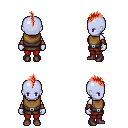
a pixel art fantasy rpg character, female body template, dark elf, purple skin, leather chest armor, red pants, red mohawk hairstyle, cloth bracers, maroon shoes, four views (front, back, left, right), 2x2 character sprite sheet, small pixel art, hard edges, no anti-aliasing